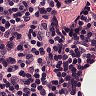
Metastatic tissue present: no